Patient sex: M
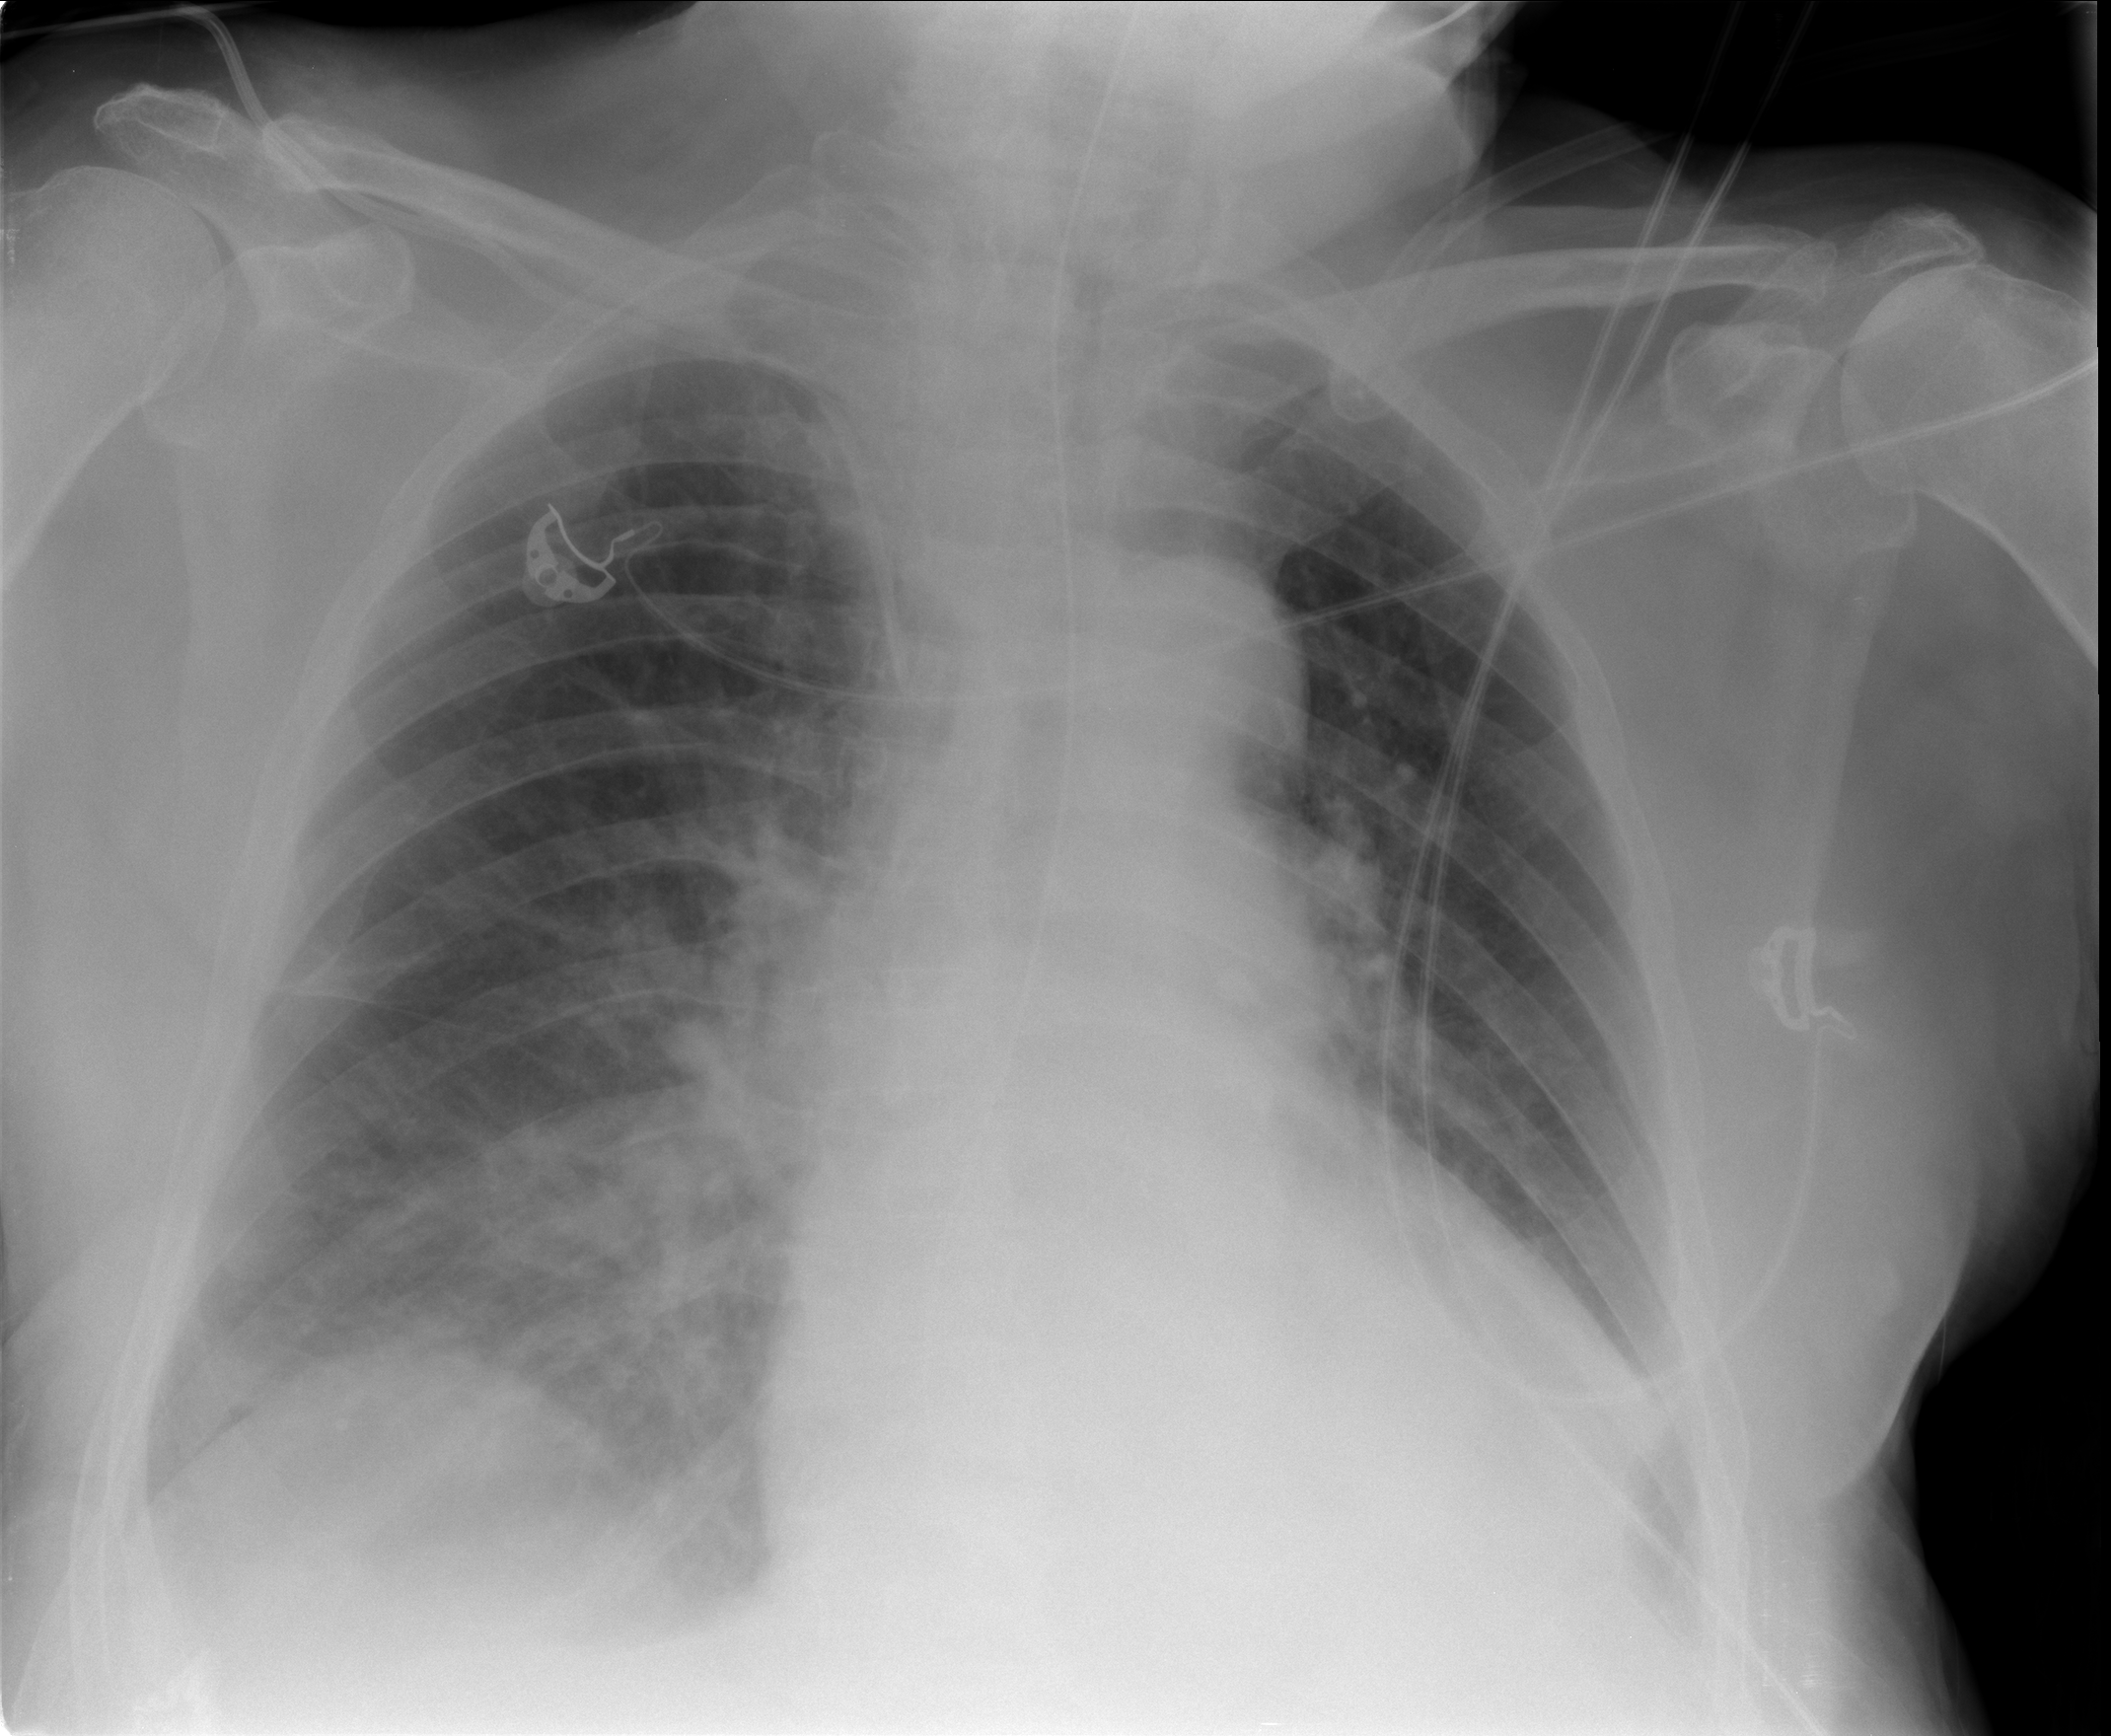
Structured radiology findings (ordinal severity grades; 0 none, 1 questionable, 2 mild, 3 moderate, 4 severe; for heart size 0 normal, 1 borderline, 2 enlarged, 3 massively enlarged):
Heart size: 2
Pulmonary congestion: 1
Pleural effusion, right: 1
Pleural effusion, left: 0
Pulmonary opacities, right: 2
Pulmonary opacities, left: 0
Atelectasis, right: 1
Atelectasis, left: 2